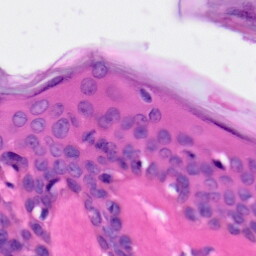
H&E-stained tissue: Skin